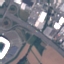
Land use / land cover: Highway